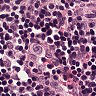
Metastatic tissue present: no